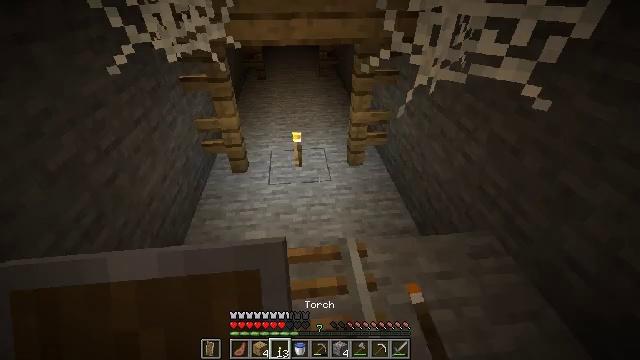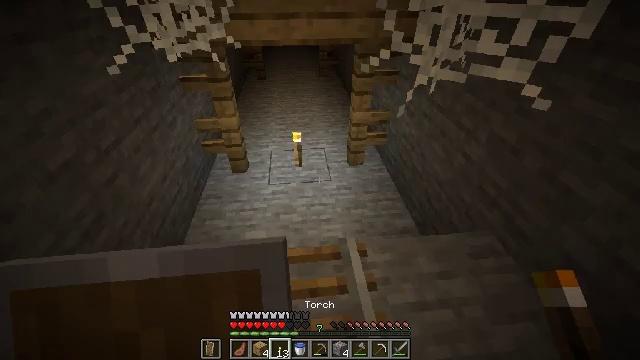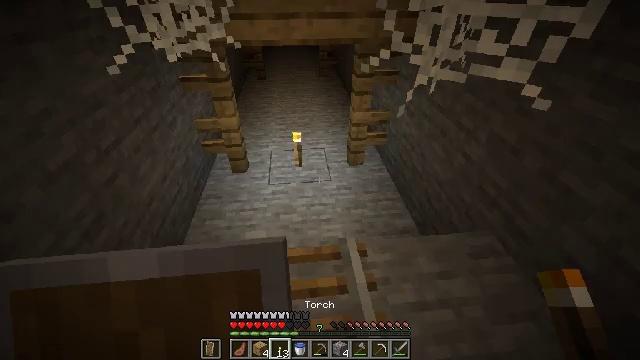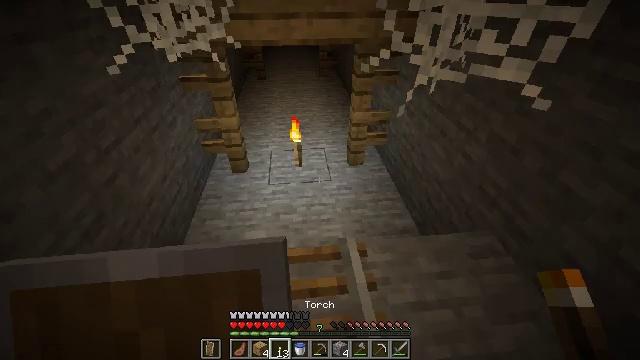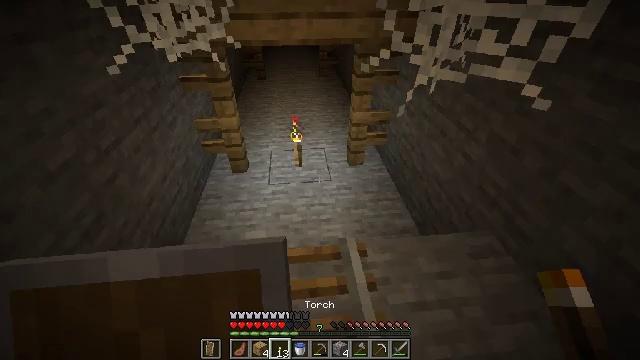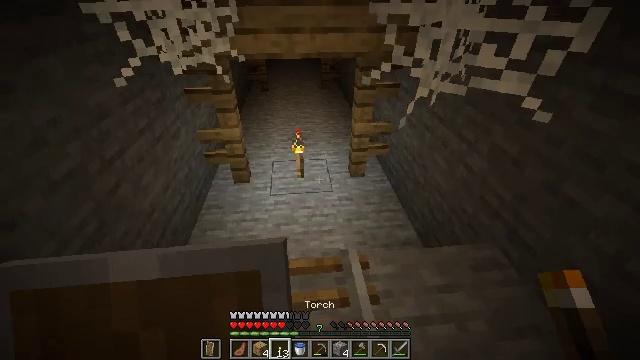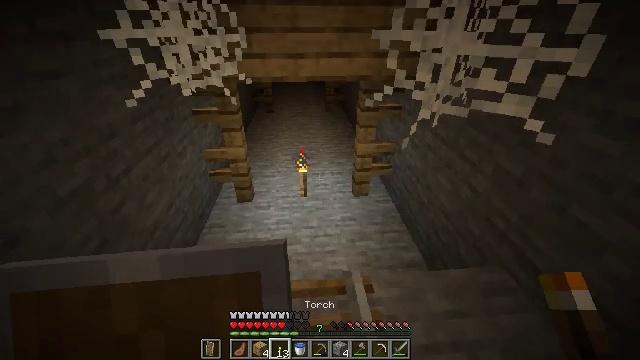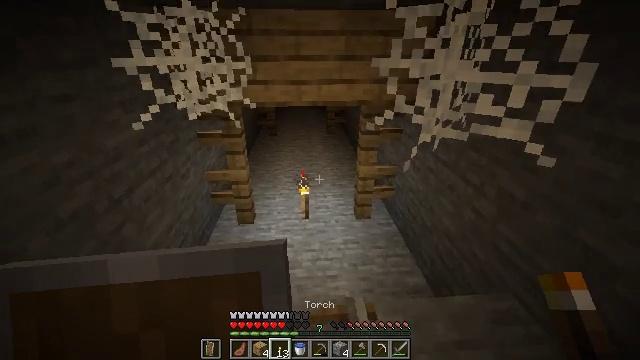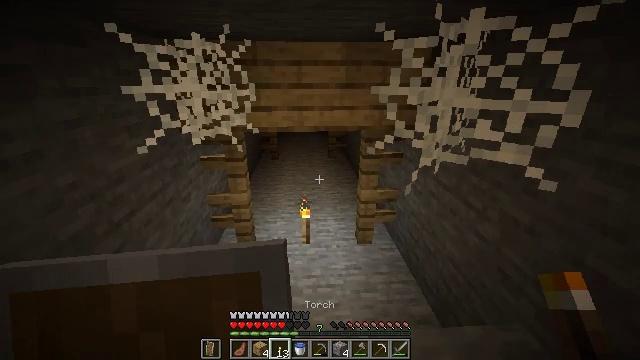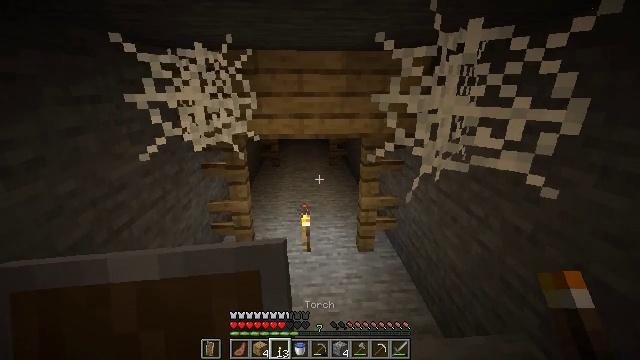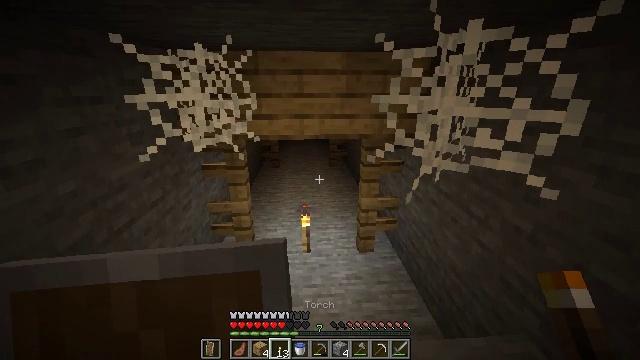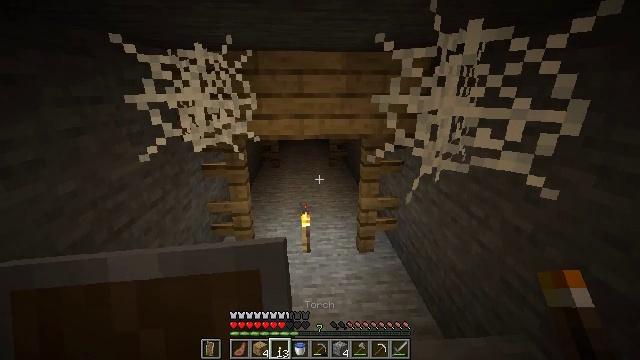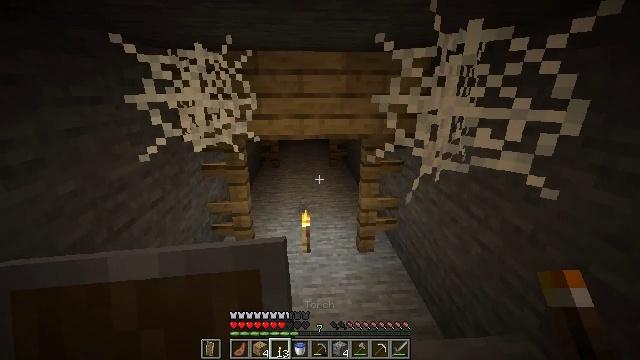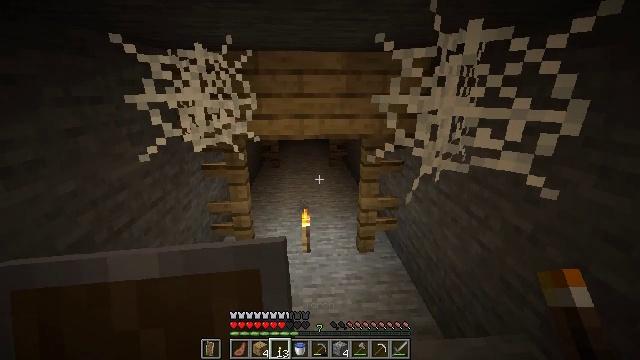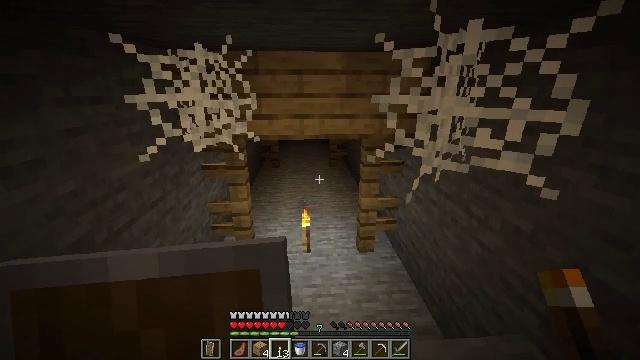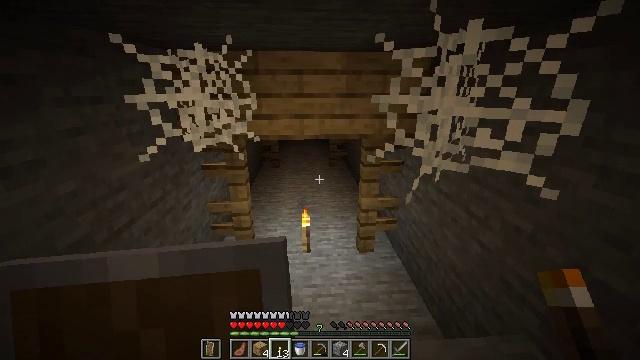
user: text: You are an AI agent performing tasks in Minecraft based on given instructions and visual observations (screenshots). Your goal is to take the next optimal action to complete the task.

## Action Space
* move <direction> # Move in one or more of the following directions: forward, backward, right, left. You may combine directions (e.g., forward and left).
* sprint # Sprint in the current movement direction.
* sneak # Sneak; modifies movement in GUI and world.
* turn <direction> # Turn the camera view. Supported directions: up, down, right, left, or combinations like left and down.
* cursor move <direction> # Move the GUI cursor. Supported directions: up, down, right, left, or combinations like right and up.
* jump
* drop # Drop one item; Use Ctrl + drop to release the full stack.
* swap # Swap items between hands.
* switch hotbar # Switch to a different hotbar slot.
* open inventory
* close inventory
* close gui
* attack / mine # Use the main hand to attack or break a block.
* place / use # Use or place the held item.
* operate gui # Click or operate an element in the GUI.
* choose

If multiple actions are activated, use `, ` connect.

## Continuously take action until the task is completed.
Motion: motion action
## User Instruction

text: Clear out the cobweb from the stronghold.
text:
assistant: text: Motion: no_op
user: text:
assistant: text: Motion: no_op
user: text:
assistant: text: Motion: no_op
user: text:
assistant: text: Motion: no_op
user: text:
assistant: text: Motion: turn up
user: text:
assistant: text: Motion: turn up
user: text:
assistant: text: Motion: turn up
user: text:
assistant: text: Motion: turn up
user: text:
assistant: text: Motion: turn up
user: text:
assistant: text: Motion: no_op
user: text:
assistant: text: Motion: no_op
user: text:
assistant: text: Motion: no_op
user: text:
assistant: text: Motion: no_op
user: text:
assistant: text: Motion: no_op
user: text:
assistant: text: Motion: no_op
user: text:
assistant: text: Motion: no_op
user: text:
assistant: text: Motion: no_op
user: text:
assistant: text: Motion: no_op
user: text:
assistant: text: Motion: no_op
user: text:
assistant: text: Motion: no_op
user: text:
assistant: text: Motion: no_op
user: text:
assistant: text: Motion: no_op
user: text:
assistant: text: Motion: no_op
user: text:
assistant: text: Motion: no_op
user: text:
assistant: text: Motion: no_op
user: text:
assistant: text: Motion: no_op
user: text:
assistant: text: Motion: no_op
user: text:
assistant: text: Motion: no_op
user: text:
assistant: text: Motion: no_op
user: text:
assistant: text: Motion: no_op